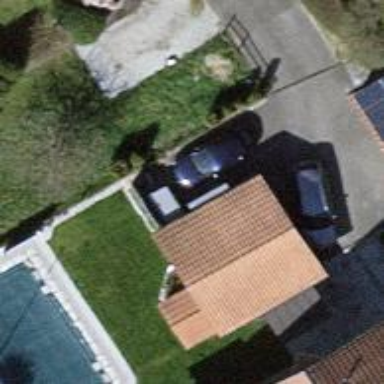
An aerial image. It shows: Garage building.